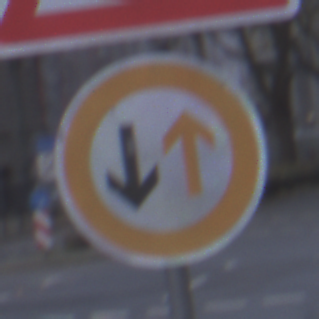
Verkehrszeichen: VorrangDesGegenverkehrs
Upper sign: Arbeitsstelle
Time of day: SunriseSunset
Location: Outdoor (Urban)
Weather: PartlyCloudy
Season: NotSpecified
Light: Natural